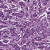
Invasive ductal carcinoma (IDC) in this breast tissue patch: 1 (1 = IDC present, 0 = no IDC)